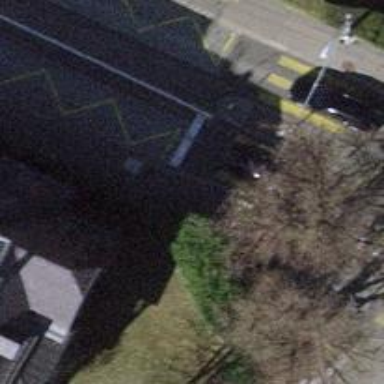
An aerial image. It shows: Bus stop with platform for public transport.